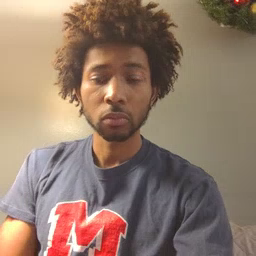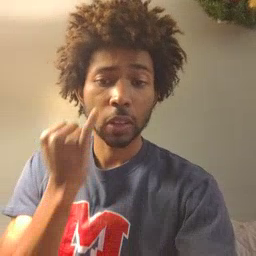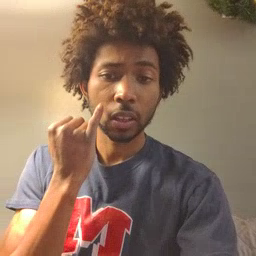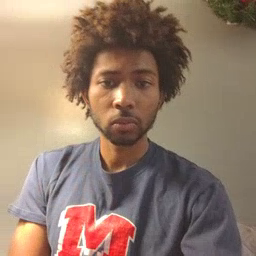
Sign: if